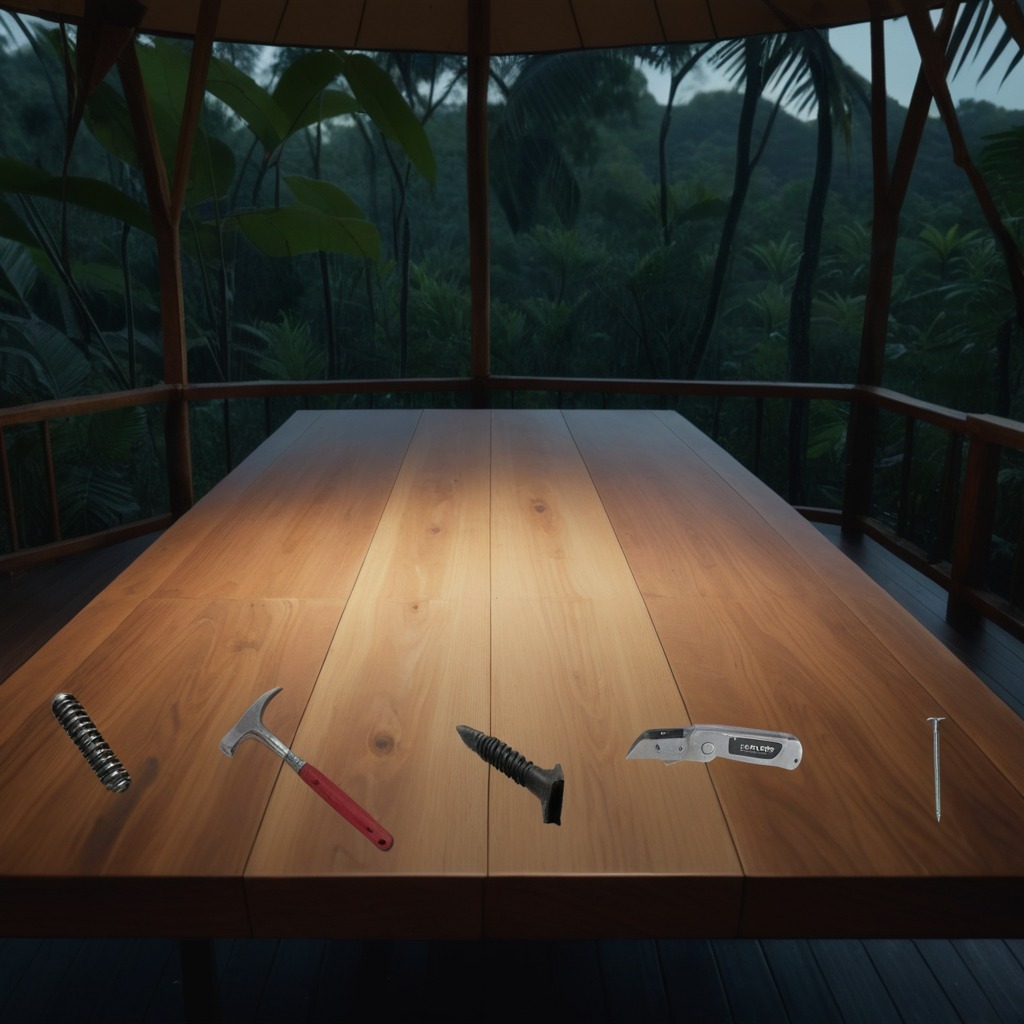
A utility knife, a metal machine screw, an iron nail, a hammer, and a coiled metal spring are lying on a wooden table inside a jungle field workshop tent at night.